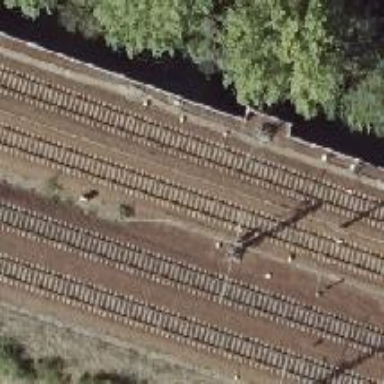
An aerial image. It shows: Railway with electrified contact lines.